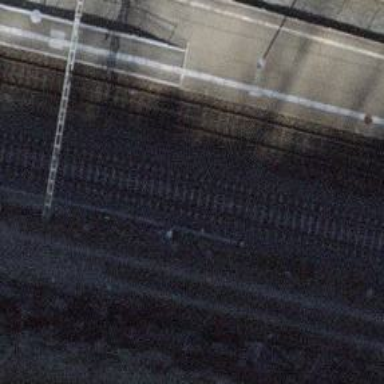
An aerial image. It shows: Railway signal.